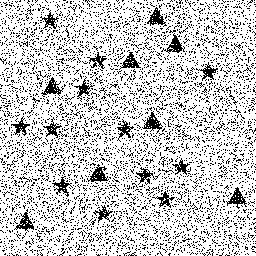
Squares: 0
Triangles: 8
Stars: 12
Total shapes: 20